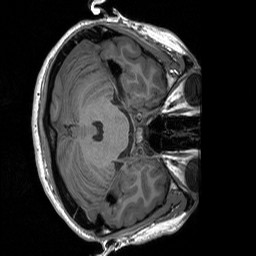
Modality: T1w
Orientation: axial
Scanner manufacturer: siemens
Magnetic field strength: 3 T
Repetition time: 1.76 s
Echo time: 0.0022 s